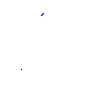
Particle: proton